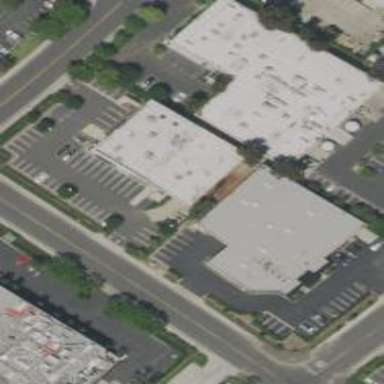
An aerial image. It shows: Commercial building.